Interaction volume radius: 5 \u00c5
Interaction volume height: 25 \u00c5
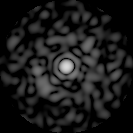
Disorder parameter: 0.7636